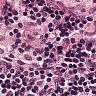
Metastatic tissue present: no